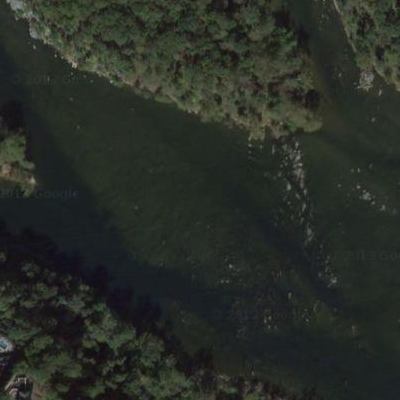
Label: RiverLake